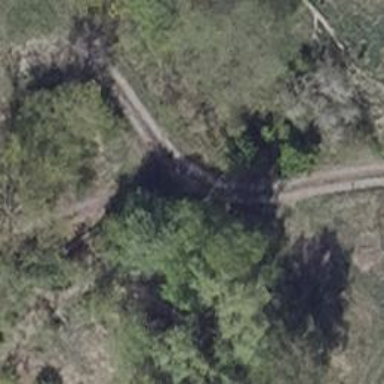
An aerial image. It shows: Dirt track road with grade3 tracktype.